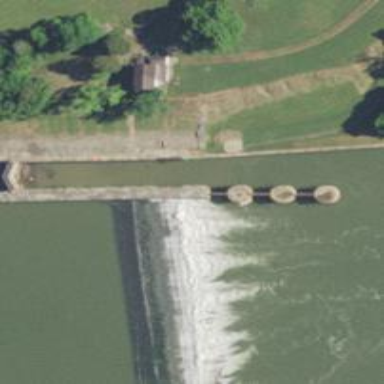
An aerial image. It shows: Lock gate on waterway.